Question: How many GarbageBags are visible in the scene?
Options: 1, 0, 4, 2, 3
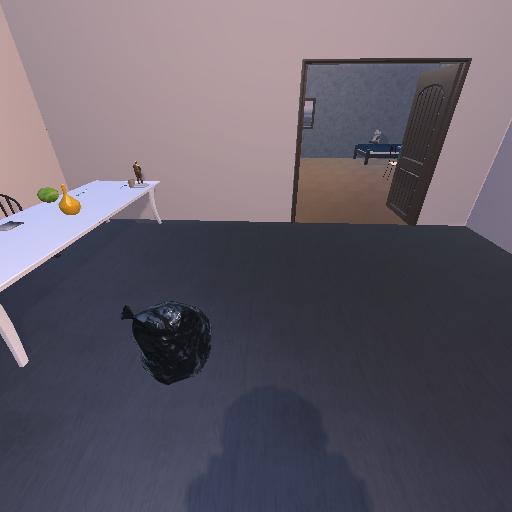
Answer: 1